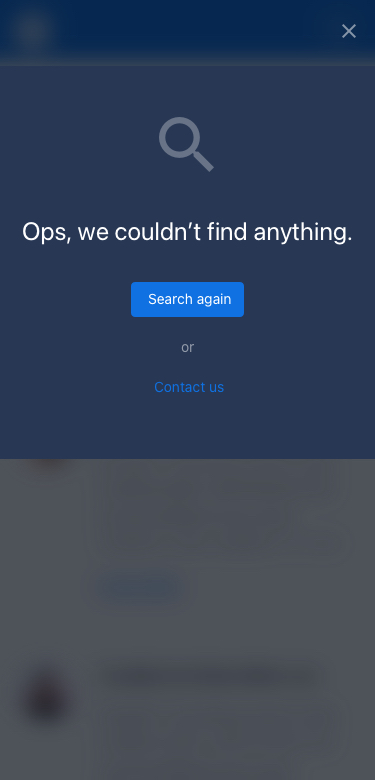
Text in this UI design:
Ops, we couldn’t find anything.
Search again
or
Contact us